Aerial crown-view tile of a tropical tree (Barro Colorado Island, Panama), acquired 20241014:
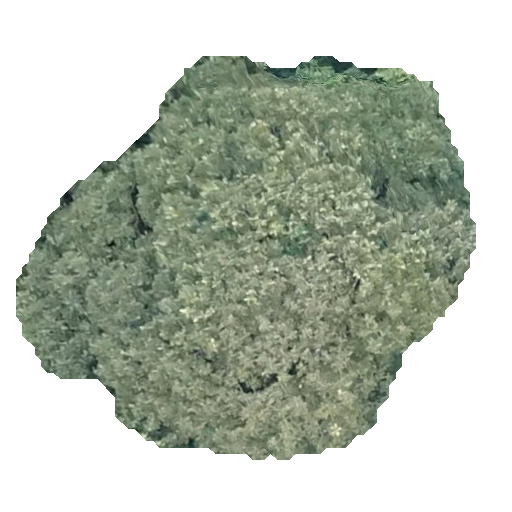
Species: Dipteryx oleifera
GBIF accepted scientific name: Dipteryx oleifera
Crown area: 207.028 m²